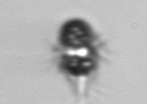
Label: Mesodinium